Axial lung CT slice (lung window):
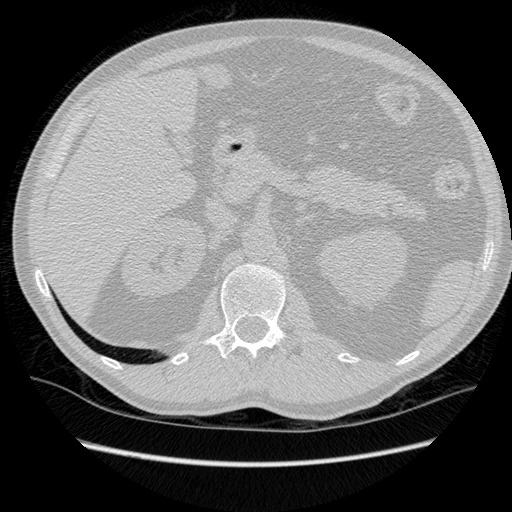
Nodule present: no